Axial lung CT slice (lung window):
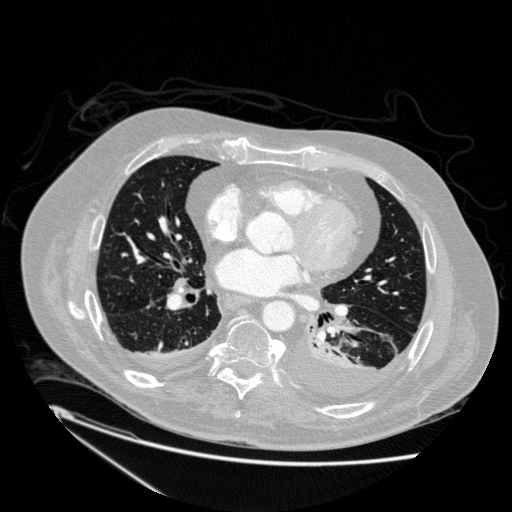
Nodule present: no